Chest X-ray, AP view. Patient: 39 years old, sex M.
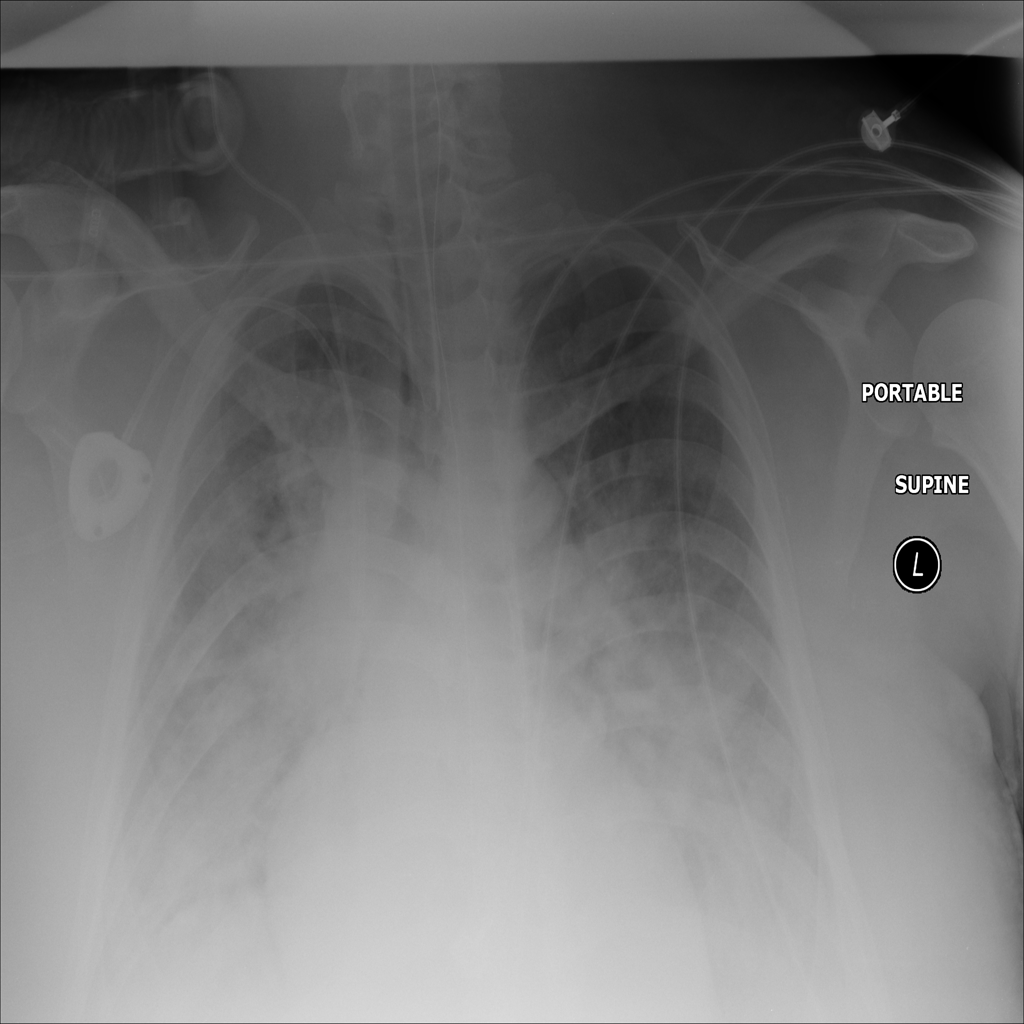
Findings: No Finding